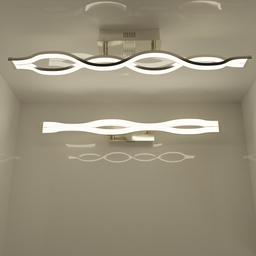
Label: lighting